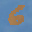
Label: 6